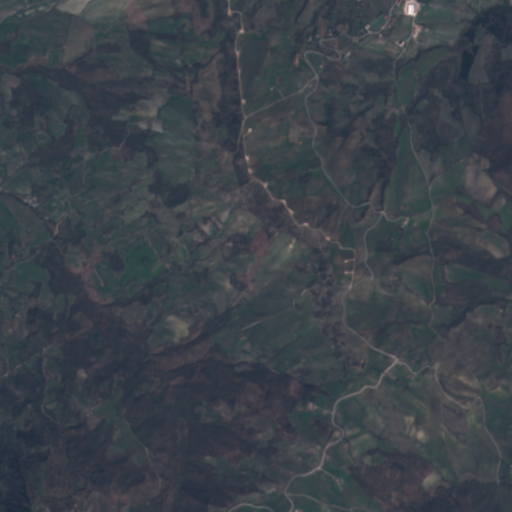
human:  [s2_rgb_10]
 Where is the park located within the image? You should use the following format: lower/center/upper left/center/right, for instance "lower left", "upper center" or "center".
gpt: The park is located in the upper right of the image.
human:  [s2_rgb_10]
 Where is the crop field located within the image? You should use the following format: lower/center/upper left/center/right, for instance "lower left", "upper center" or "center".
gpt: There is no crop field in the image.